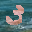
Label: 3